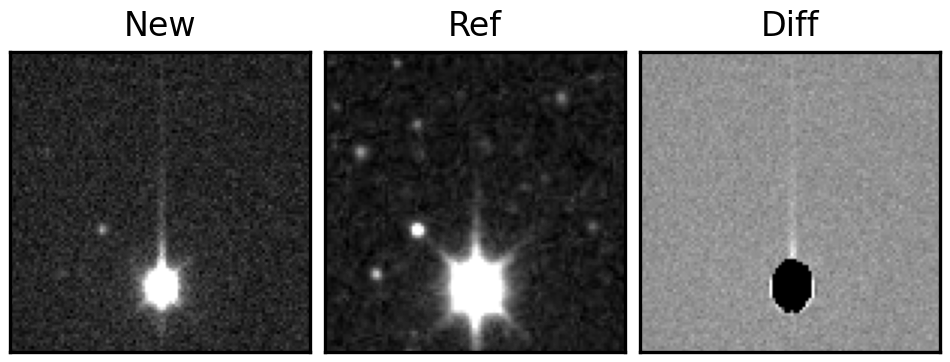
Label: bogus